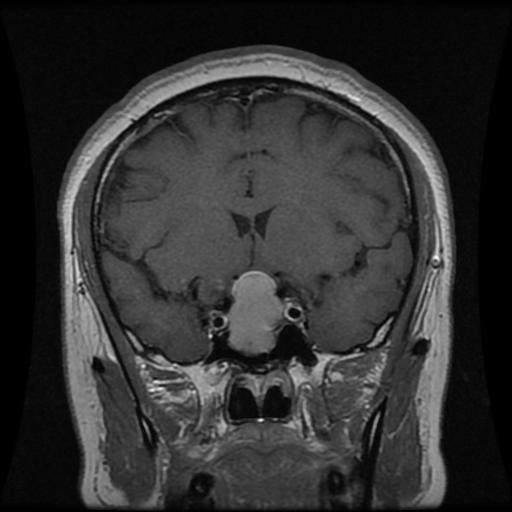
Label: pituitary